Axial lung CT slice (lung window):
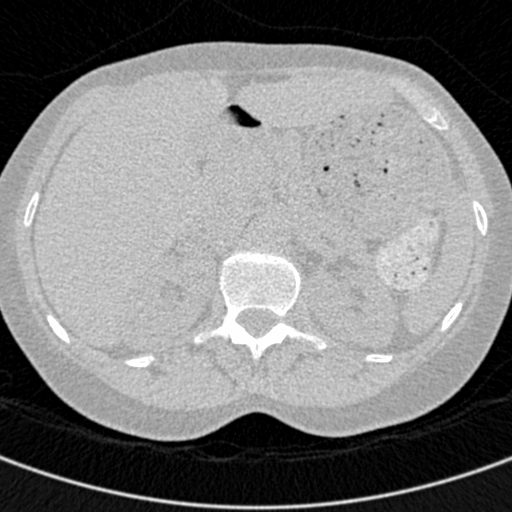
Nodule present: no